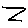
Label: zigzag